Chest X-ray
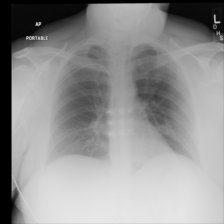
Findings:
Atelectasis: negative
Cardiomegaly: negative
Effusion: negative
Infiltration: negative
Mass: negative
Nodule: negative
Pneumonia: negative
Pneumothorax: negative
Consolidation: negative
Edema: negative
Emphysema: negative
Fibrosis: negative
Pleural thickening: negative
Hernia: negative